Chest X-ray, PA view. Patient: 41 years old, sex M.
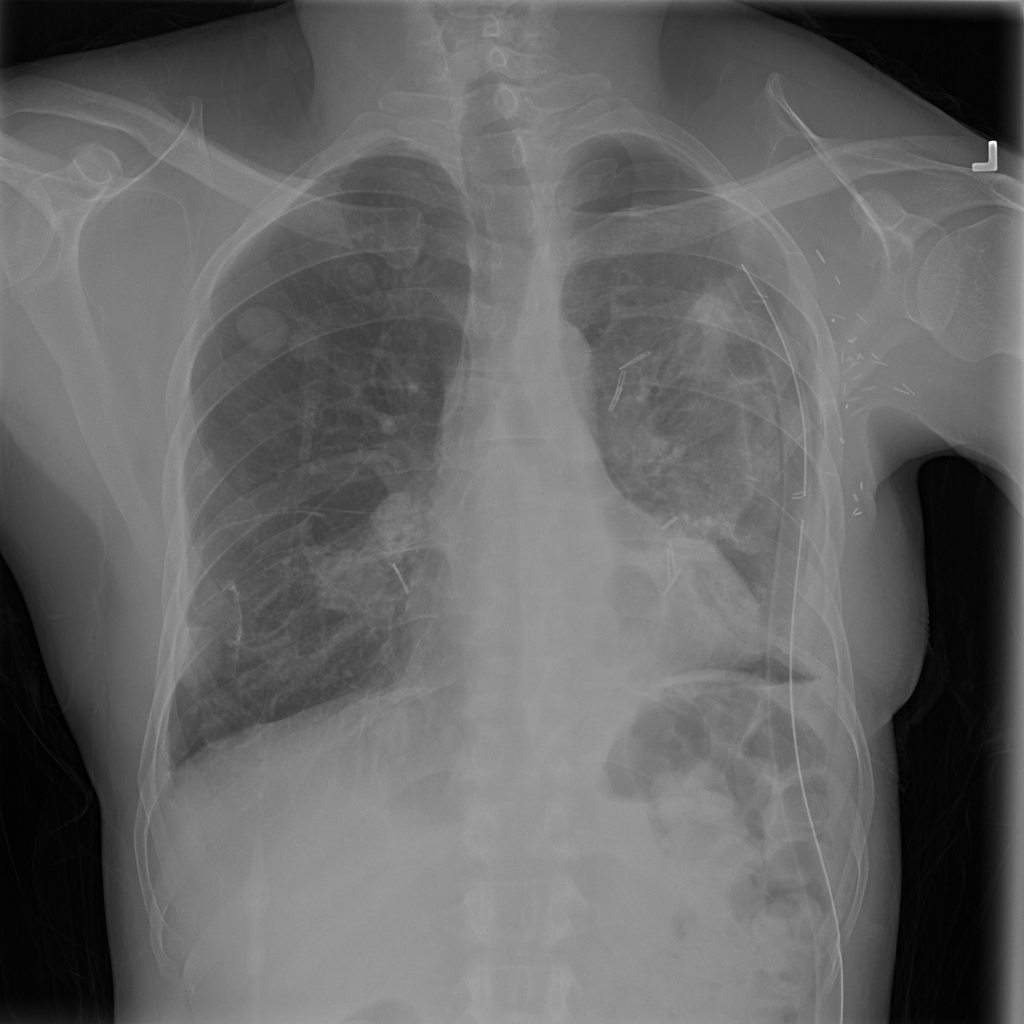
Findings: Pneumothorax